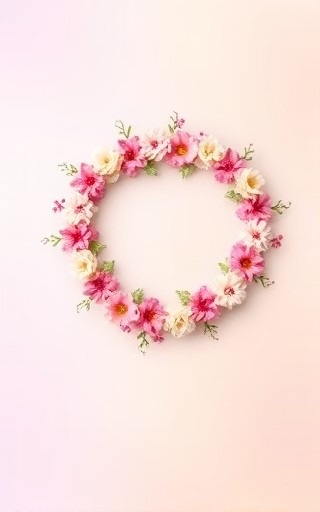
Category: Anniversary